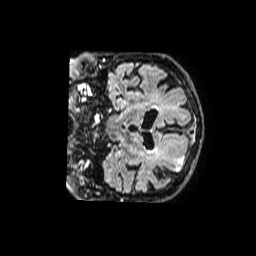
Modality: FLAIR
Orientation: coronal
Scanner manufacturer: philips
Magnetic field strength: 1.5 T
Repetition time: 8 s
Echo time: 0.301 s